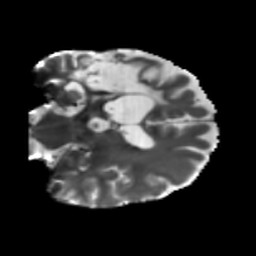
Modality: T2w
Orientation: coronal
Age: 46
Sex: male
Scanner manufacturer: siemens
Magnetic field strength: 3 T
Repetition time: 5.47 s
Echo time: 0.0854 s